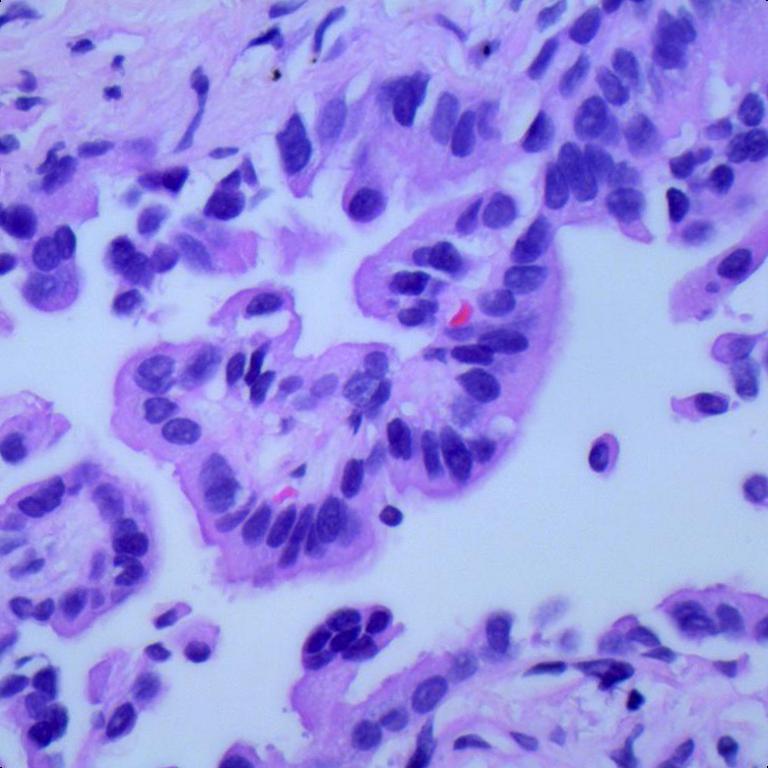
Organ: lung
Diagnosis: adenocarcinomas